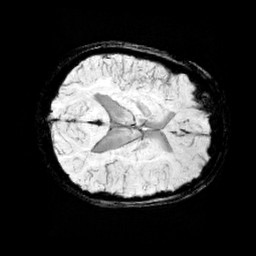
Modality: minIP
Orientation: axial
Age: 12
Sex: female
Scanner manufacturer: siemens
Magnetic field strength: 3 T
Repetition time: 0.027 s
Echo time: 0.02 s